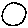
Label: circle